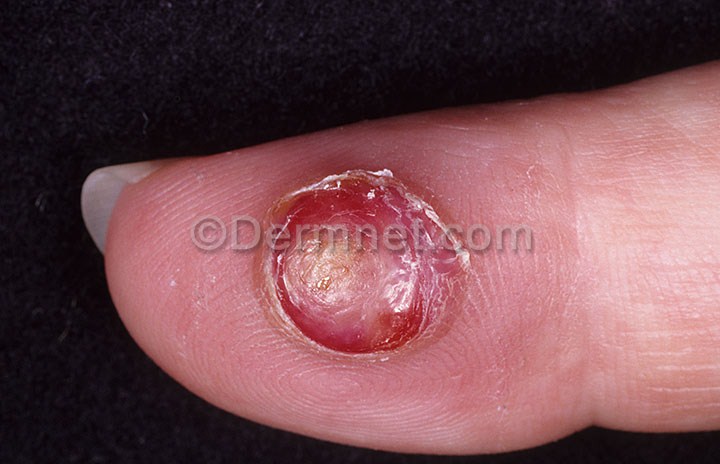
Disease: Vascular Tumors